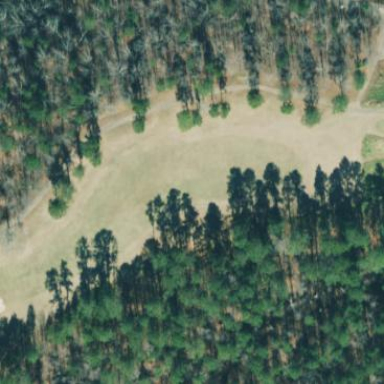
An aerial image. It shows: Grassy area designated as golf fairway.